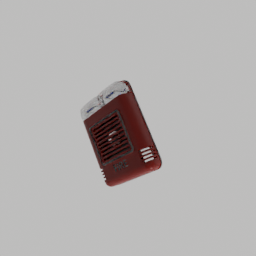
Label: electronics